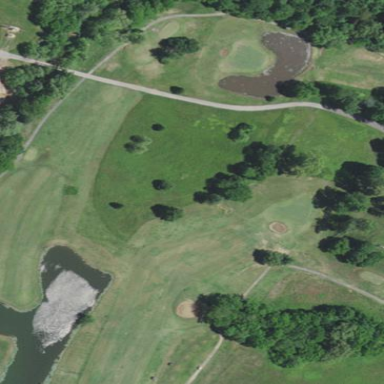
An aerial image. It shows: Rough area in golf course.